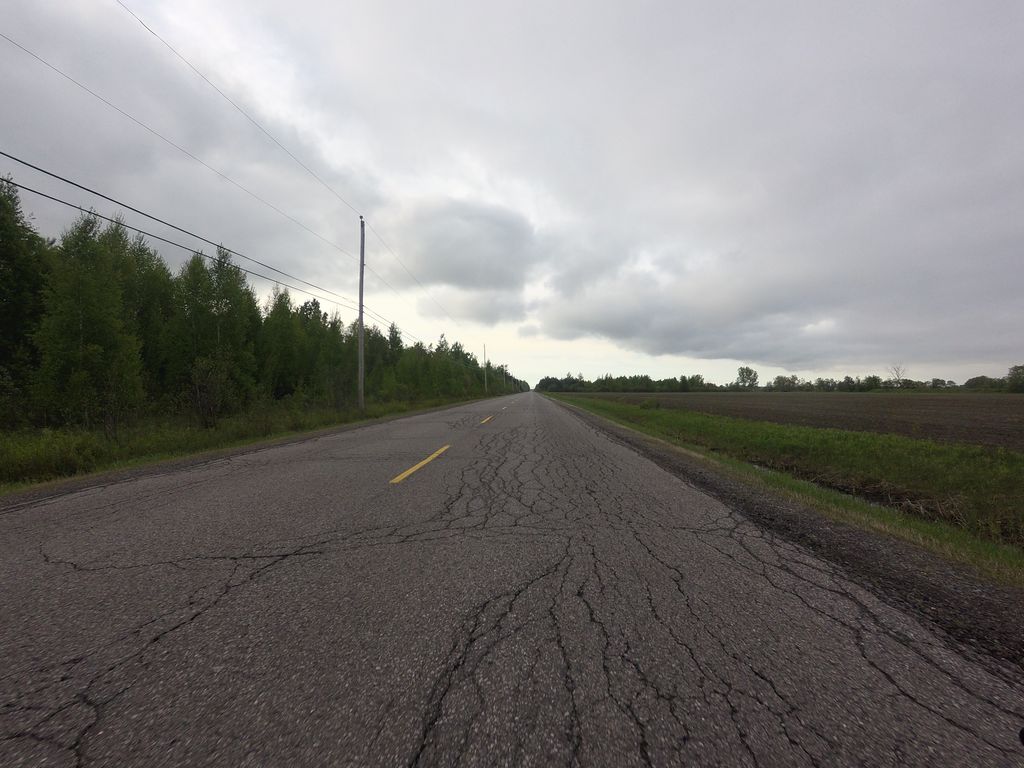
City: ottawa-gatineau